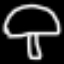
Label: mushroom